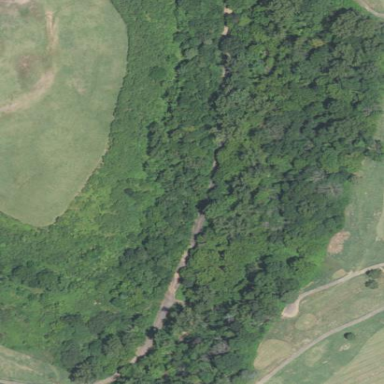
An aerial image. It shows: Mixed woodland area with variety of leaf types and cycles.